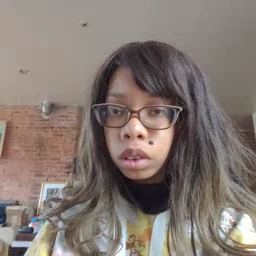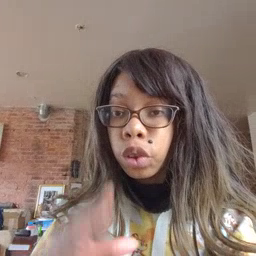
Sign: story